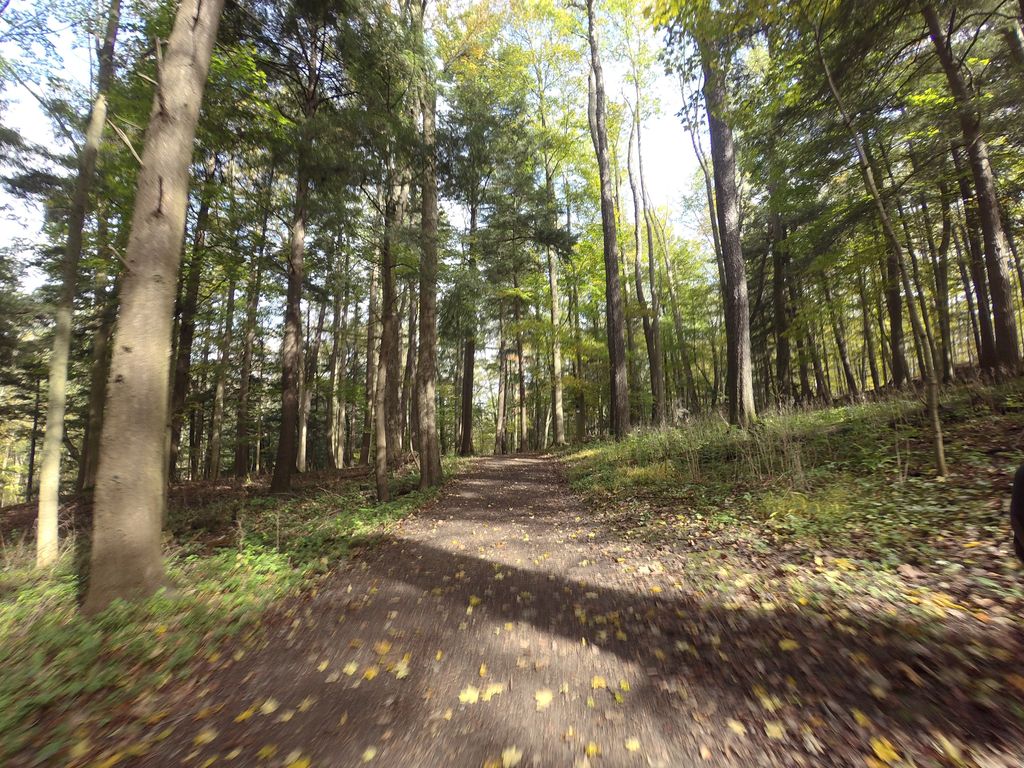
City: hamilton